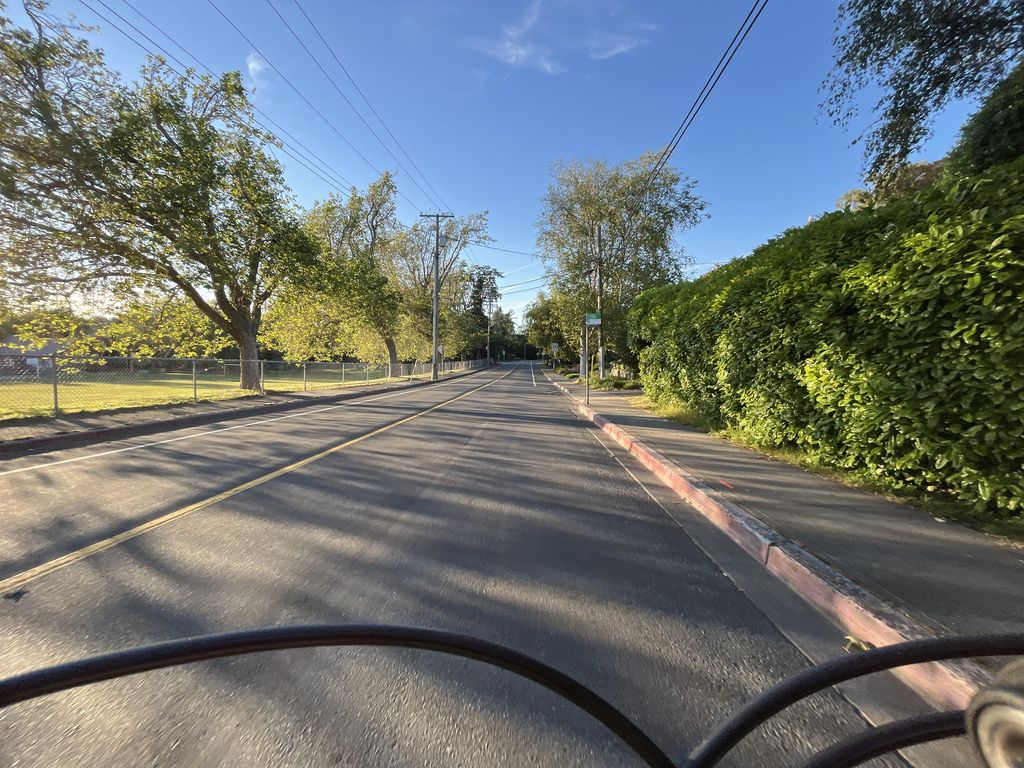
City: victoria